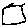
Label: square